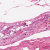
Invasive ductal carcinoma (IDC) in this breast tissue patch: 0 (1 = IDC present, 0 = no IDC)